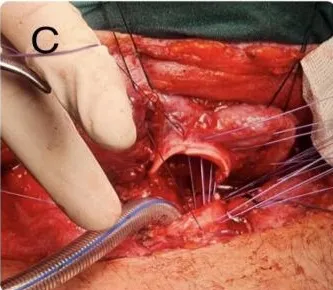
Yellow arrow indicating NG tube inserted in the esophagus.
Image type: medical_photograph (other_medical_photograph)